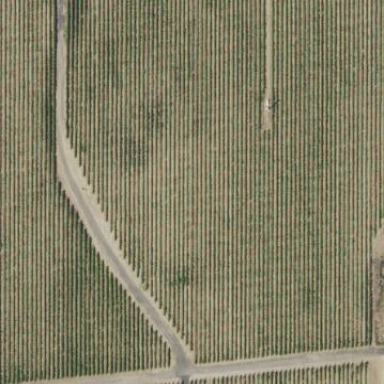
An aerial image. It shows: Vineyard growing grapes.